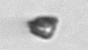
Label: detritus_transparent